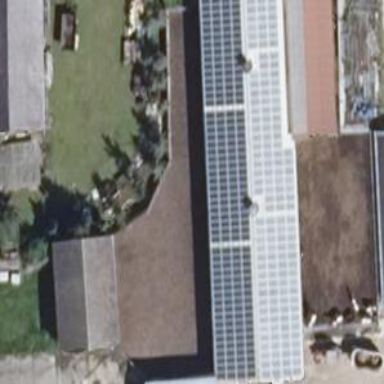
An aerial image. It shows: Solar-powered generator using photovoltaic technology. This small installation generates electricity through solar photovoltaic panels.